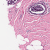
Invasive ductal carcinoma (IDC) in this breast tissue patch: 0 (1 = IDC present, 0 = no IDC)